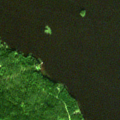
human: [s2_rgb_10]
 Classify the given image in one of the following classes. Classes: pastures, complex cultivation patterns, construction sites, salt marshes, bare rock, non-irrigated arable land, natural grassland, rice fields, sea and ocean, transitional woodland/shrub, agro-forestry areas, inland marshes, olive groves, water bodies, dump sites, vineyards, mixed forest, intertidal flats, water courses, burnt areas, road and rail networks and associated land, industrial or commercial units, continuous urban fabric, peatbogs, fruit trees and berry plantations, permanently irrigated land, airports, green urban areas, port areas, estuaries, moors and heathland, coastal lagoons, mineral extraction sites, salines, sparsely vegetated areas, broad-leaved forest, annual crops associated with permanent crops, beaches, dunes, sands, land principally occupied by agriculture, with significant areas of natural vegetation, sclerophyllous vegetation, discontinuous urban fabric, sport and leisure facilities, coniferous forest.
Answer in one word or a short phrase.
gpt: coniferous forest, transitional woodland/shrub, water bodies